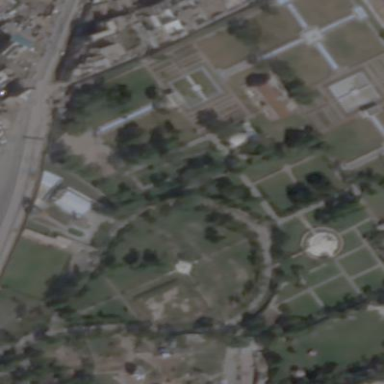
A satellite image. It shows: Park.